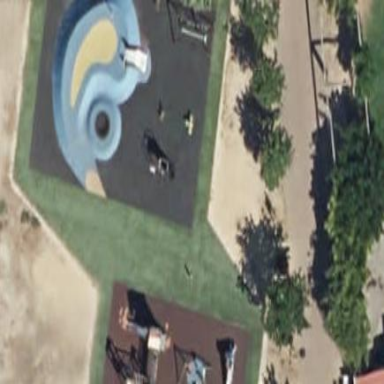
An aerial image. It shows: Playground area for leisure land.